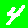
Digit: 4